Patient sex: F
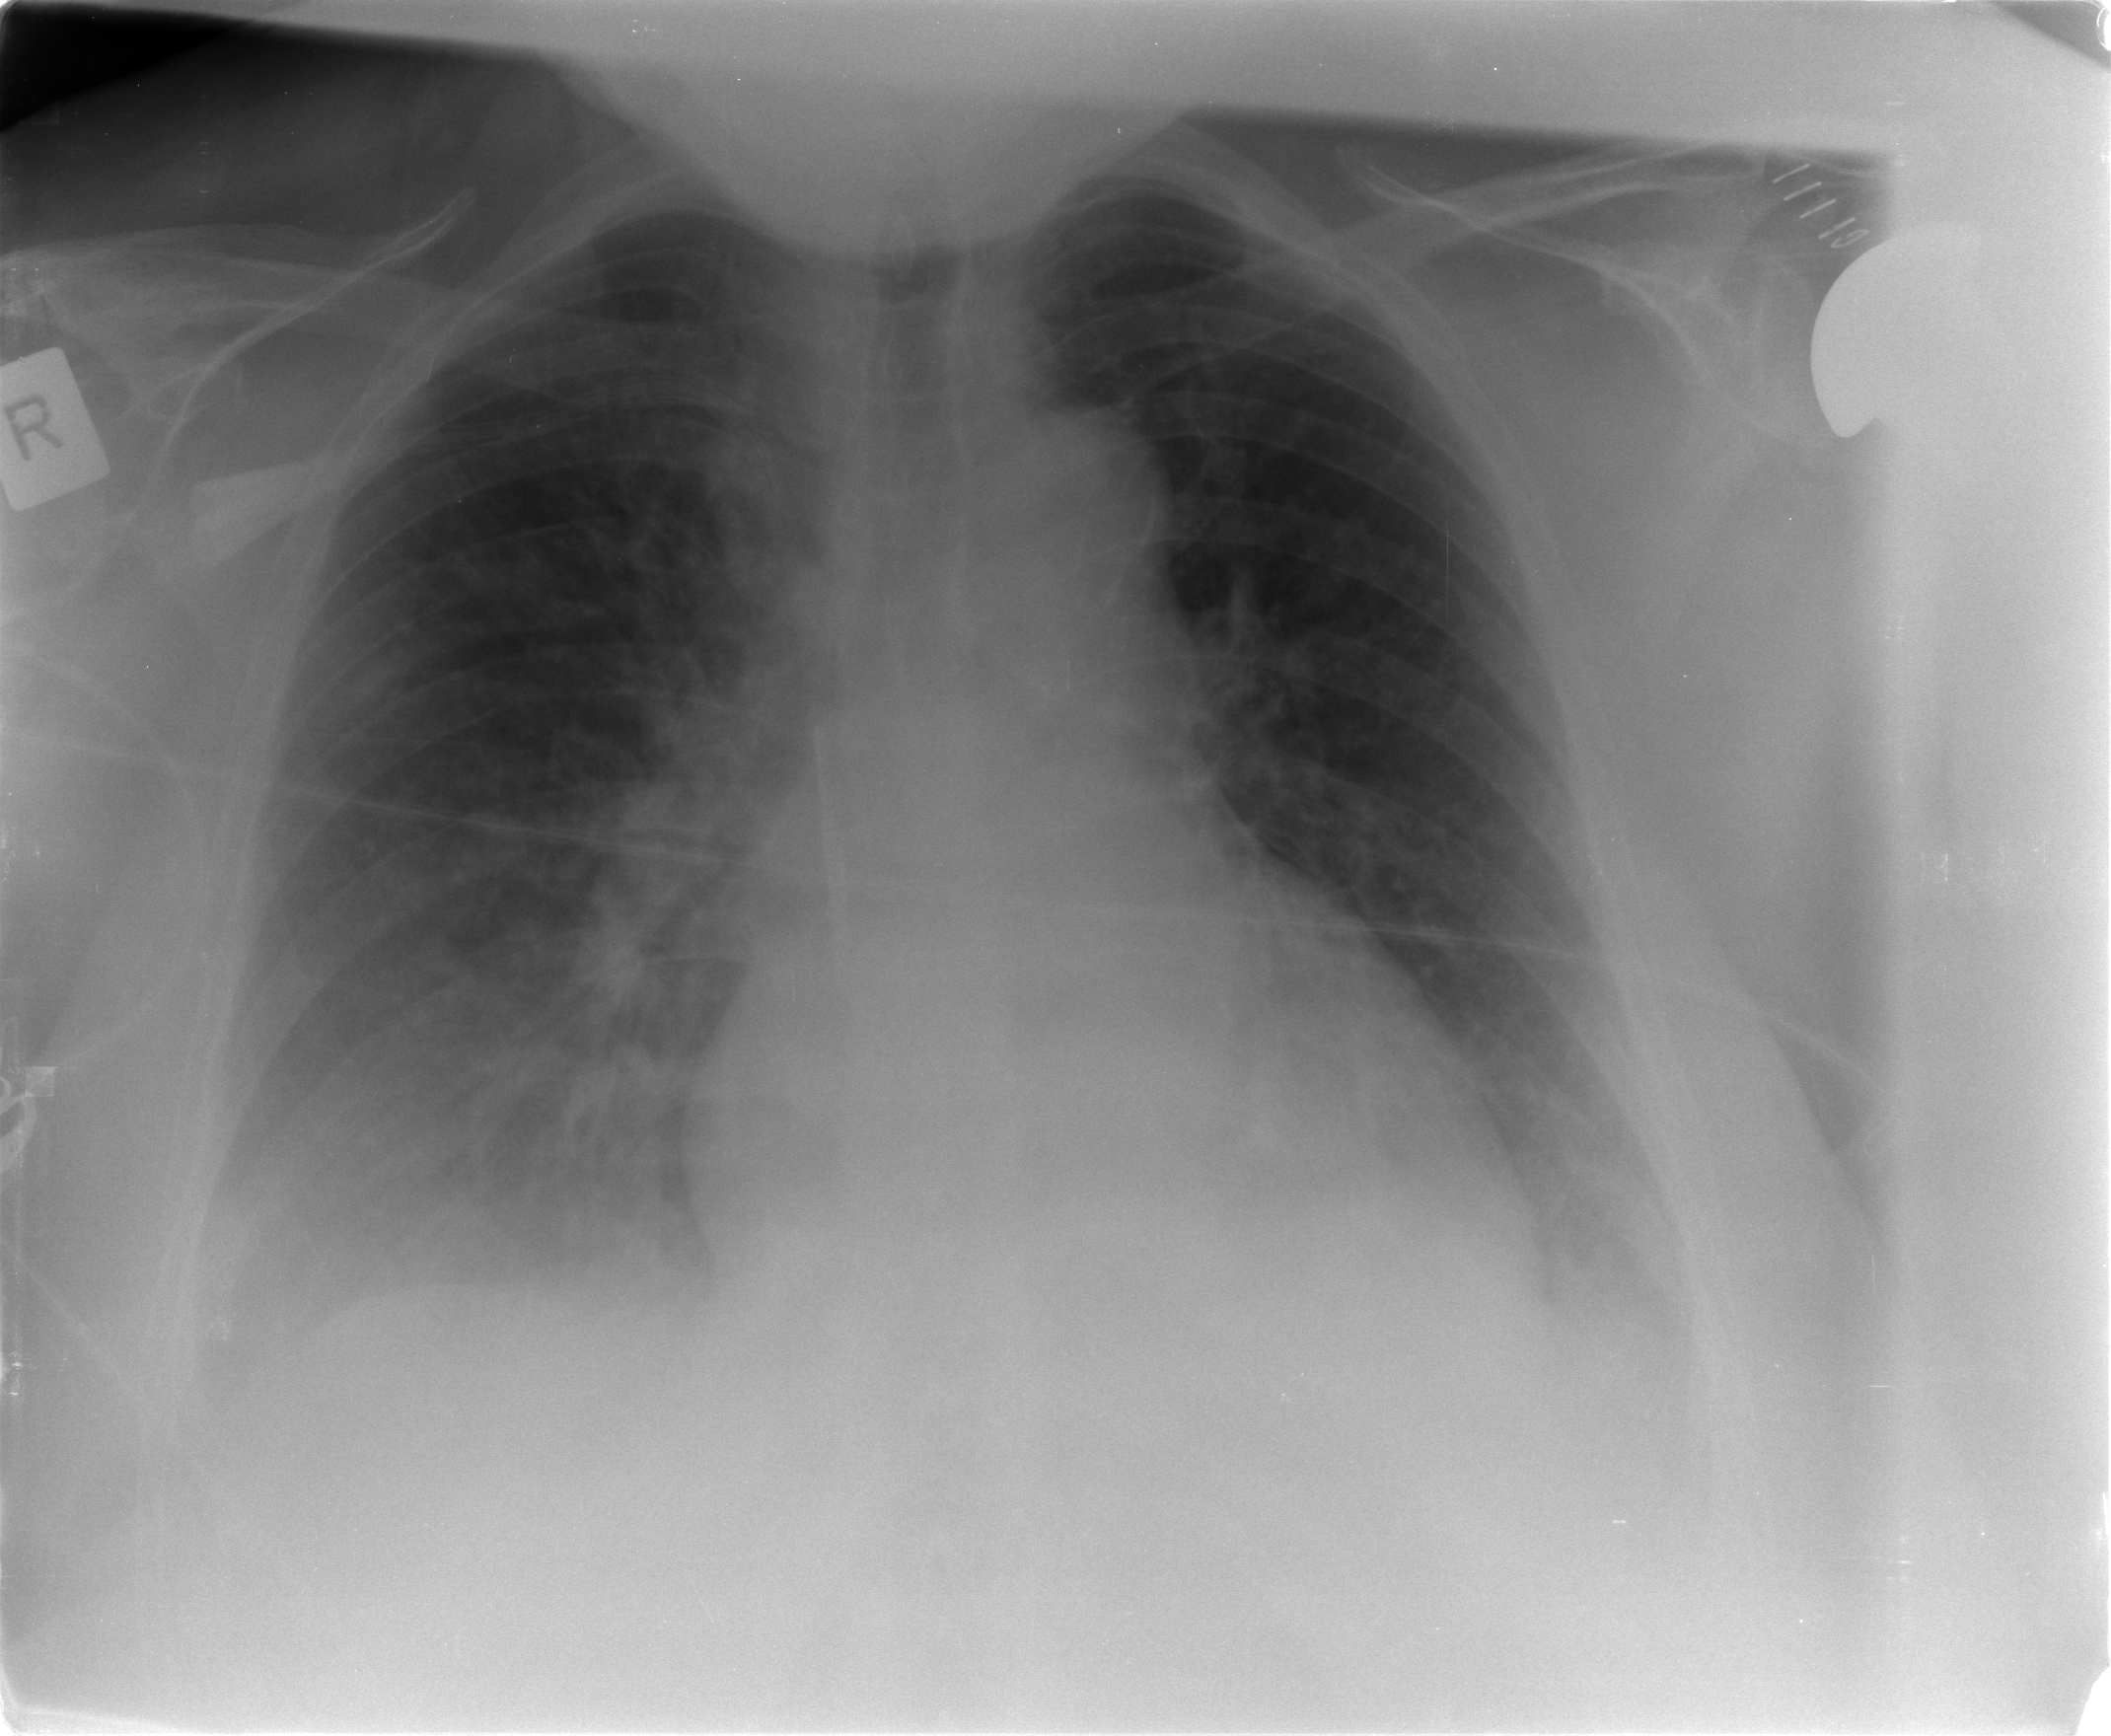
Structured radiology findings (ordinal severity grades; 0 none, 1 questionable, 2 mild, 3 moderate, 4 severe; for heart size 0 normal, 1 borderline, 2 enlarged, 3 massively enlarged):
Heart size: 2
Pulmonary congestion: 2
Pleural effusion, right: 2
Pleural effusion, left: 2
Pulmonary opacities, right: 1
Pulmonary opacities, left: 1
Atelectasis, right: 2
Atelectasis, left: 2